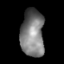
Tissue: lung
Cell type: Endothelial cells
Senescence score: 0.6379
Nuclear area (px): 1080
Mean DAPI intensity: 123.431